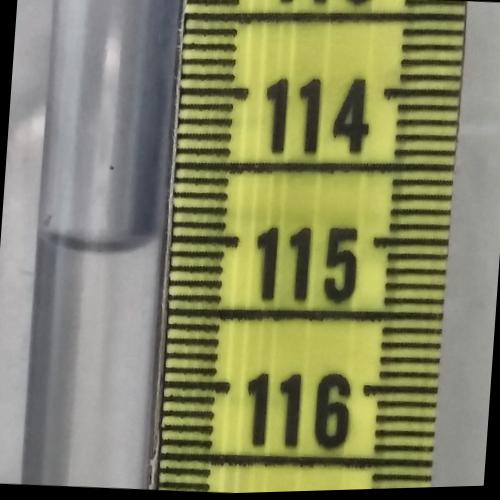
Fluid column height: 115.0 cm